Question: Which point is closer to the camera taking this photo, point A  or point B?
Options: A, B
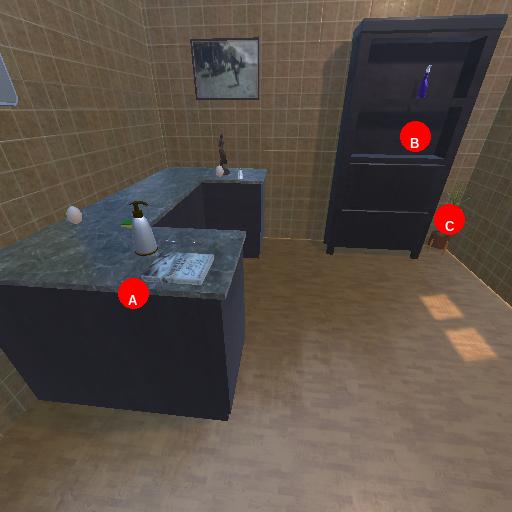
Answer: A